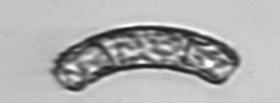
Label: Guinardia_striata